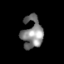
Tissue: skin
Cell type: Epithelial cells
Senescence score: 0.2723
Nuclear area (px): 629
Mean DAPI intensity: 128.576